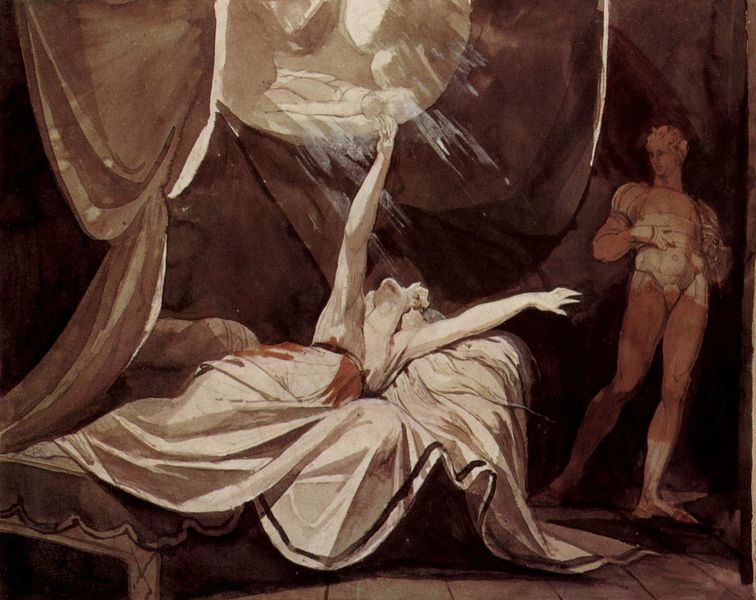
Titel: Kriemhild sieht im Traum den toten Siegfried
Künstler: Johann Heinrich Füssli
Standort: Zürich.
Institution: (Privatbesitz)
Schlagwörter: akt, dunkel, feder, fuß, gemälde, hand, haut, himmel, kopf, körper, mann, nackt, schatten, wasser, weiß, aquarell, menschen, bewegung, braun, busen, fenster, finger, frau, grau, hell, holz, kleid, licht, nacht, raum, schwarz, skizze, zeichnung, gürtel, rot, tuch, hemd, arm, arme, falten, lang, leiche, mensch, mord, stehen, tod, ärmel, hals, hände, portrait, spiegel, vorhang, öl, sonne, boden, gewand, haare, interieur, stehend, stoff, tücher, decke, gewänder, kind, blatt, bühne, theater, england, kinn, rund, engel, statue, liebe, liegen, schlafen, grafik, graphik, wasserfarbe, dielen, grisaille, angst, kissen, vorhänge, holzboden, bett, balken, faltenwurf, kontrapost, laken, geschlecht, liegend, versteckt, fussboden, tusche, blut, antike, strahlen, traum, fus, sterne, illustration, aquatinta, mythologie, puppe, tinte, komödie, flecken, liege, lichtstrahlen, leintuch, sehnsucht, ausgestreckt, bettlaken, sterben, mythos, vision, erhoben, erscheinung, baldachin, apoll, winden, schrei, strecken, rötel, josef, joseph, himmelbett, klassisch, erwartung, federzeichnung, lacken, füssli, aquarellzeichnung, blake, überraschung, extase, fru, todeskampf, macbeth, fuseli, sommernachtstraum, verlangen, bettlacken, hilferuf, blutend, verstekct, füsli, ausgestreckte hand